Interaction volume radius: 5 \u00c5
Interaction volume height: 10 \u00c5
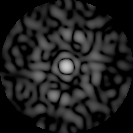
Disorder parameter: 0.8398